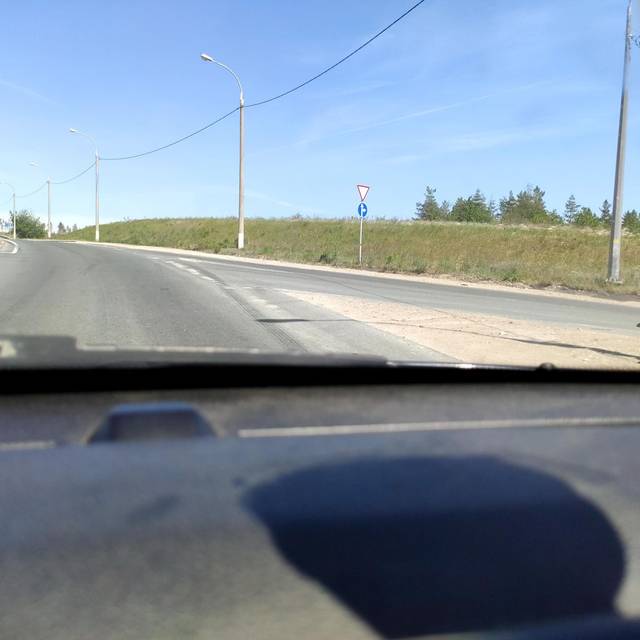
Region: Russia
Coordinates: 53.496, 49.536